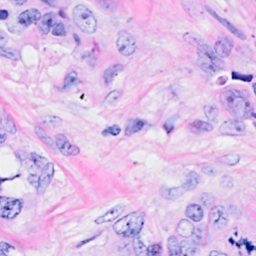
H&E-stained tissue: Breast